Question: I am working on a prototype that uses AngularJS to filter JSON data. A working sandbox is here:
<URL>
I need your help to solve 2 Problems:
1. How to use the "Check All" and "Uncheck All" button to activate/deactivate all of the checkbox filters?
2. Filter by default: How to make the webpage only show gray bird when the page is initialized?
Thank you
<URL>

HTML:
'''
<div ng-app="petSelector" ng-controller="PetCtrl" class="wrapper">
<h1>Pet Picker!</h1>
<hr>
<h3>Problems to solve:</h3>
<ol>
<li>How to use the "Check All" and "Uncheck All" button to activate/deactivate all of the checkbox filters?</li>
<li>Filter by default: How to make the webpage only show gray bird when the page is initialized?</li>
</ol>
<hr>
<div class="attr" ng-repeat="(prop, ignoredValue) in pets[0].FilterAttributes" ng-init="filter[prop]={}" ng-class="prop">
<b>{{prop}}:</b><br />
<span class="checkbox" ng-repeat="opt in getOptionsFor(prop)">
<label><input type="checkbox" ng-model="filter[prop][opt]" />&nbsp;{{opt}}</label>
</span>
</div>
<button ng-click="checkAll()" style="margin-right: 10px">Check all</button>
<button ng-click="uncheckAll()" style="margin-right: 10px">Uncheck all</button>
<div class="results">Number of results: {{filtered.length}}</div>
<div class="pet" ng-repeat="p in filtered=(pets | filter:filterByProp | orderBy:order)">
<img ng-src="{{p.img}}">
<p>{{p.name}}</p>
</div>
<div ng-if="filtered.length == 0">Sorry, nothing matches your selection</div>
</div>
'''
JS:
'''
var petSelector = angular.module("petSelector", []);
petSelector.controller("PetCtrl", [
"$scope",
function($scope) {
$scope.pets = [
{
name: "Finch",
FilterAttributes: { species: "bird", size: "x-small", color: "red" },
img:
"http://upload.wikimedia.org/wikipedia/commons/7/7c/Fringilla_coelebs_chaffinch_male_edit2.jpg"
},
{
name: "Cockatiel",
FilterAttributes: { species: "bird", size: "small", color: "yellow" },
img: "http://upload.wikimedia.org/wikipedia/commons/0/07/Captive.jpg"
},
{
name: "African Gray Parrot",
FilterAttributes: { species: "bird", size: "large", color: "gray" },
img:
"http://upload.wikimedia.org/wikipedia/commons/2/28/Psittacus_erithacus_-perching_on_tray-8d.jpg"
},
{
name: "Macaw",
FilterAttributes: { species: "bird", size: "x-large", color: "blue" },
img:
"http://upload.wikimedia.org/wikipedia/commons/0/00/Macaw.blueyellow.arp.750pix.jpg"
},
{
name: "Shih Tzu",
FilterAttributes: { species: "dog", size: "x-small", color: "multi" },
img: "http://upload.wikimedia.org/wikipedia/commons/3/30/Shih-Tzu.JPG"
},
{
name: "Border Collie",
FilterAttributes: { species: "dog", size: "small", color: "multi" },
img:
"http://upload.wikimedia.org/wikipedia/commons/b/b1/Border_Collie_liver_portrait.jpg"
},
{
name: "American Staffordshire Terrier",
FilterAttributes: { species: "dog", size: "large", color: "gray" },
img: "http://upload.wikimedia.org/wikipedia/commons/d/de/AmStaff2.jpg"
},
{
name: "Bullmastiff",
FilterAttributes: { species: "dog", size: "x-large", color: "brown" },
img:
"http://upload.wikimedia.org/wikipedia/commons/9/9e/Bullmastiff_Junghund_1_Jahr.jpg"
}
];
$scope.filter = {};
$scope.getOptionsFor = function(propName) {
return ($scope.pets || [])
.map(function(p) {
return p.FilterAttributes[propName];
})
.filter(function(p, idx, arr) {
return arr.indexOf(p) === idx;
});
};
$scope.filterByProp = function(pets) {
var matchesAND = true;
for (var prop in $scope.filter) {
if (noSubFilter($scope.filter[prop])) continue;
if (!$scope.filter[prop][pets.FilterAttributes[prop]]) {
matchesAND = false;
break;
}
}
return matchesAND;
};
function noSubFilter(subFilterObj) {
for (var key in subFilterObj) {
if (subFilterObj[key]) return false;
}
return true;
}
}
]);
'''
CSS
'''
* {
box-sizing: border-box;
}
body {
font-family: 'Helvetica', arial, sans-sarif;
color: #fff;
}
h1 {
color: #fff;
margin: 0;
}
p {
margin-top: 0;
}
b {
color: #fff;
text-transform: uppercase;
}
.wrapper {
width: 800px;
margin: 20px auto;
padding: 40px;
background: #00a5bb;
border-radius: 8px;
}
.attr {
width: 32%;
margin: 0 .5%;
padding: 20px;
display: inline-block;
vertical-align: top;
}
.checkbox {
width: 49%;
display: inline-block;
margin: 10px 0 0;
}
.results {
font-size: 12px;
margin: 10px 0 20px;
padding-bottom: 10px;
border-bottom: 1px solid white;
}
.pet {
margin-bottom: 10px;
display: inline-block;
width: 33%;
text-align: center;
}
.pet img {
max-width: 85%;
max-height: 200px;
}
.pet.ng-enter, .pet.ng-leave {
-webkit-transition: all linear 0.5s;
transition: all linear 0.5s;
}
.pet .ng-enter {
opacity: 0;
}
.pet.ng-enter-active {
opacity: 1;
height: auto;
}
.pet.ng-leave-active {
opacity: 0;
height: 0;
}
'''
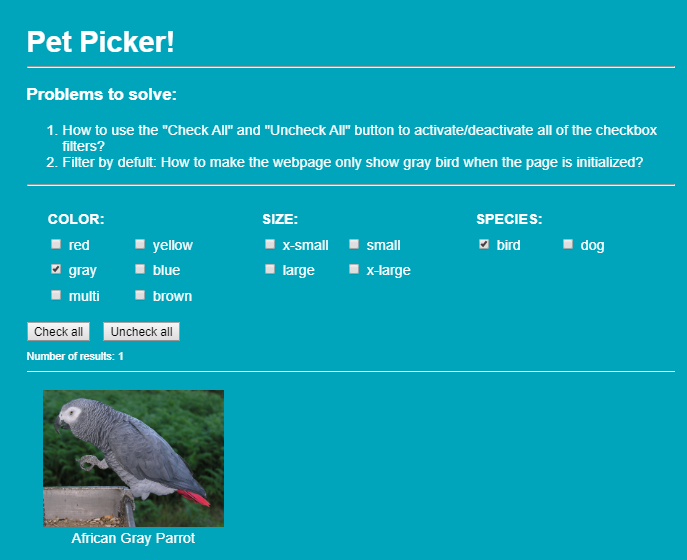
Answer: I achieve what you are asking for adding the following two $scope functions.
'$scope.checkAll' iterates all 'pets' 'FilteredAttributes' and their values and set them at true into '$scopeFilter'.
$scope.uncheckAll simply reset the '$scopeFilter' object.
For the default filter, I removed 'ng-init="filter[prop]={}"' to initiliaze '$scopeFilter' in the .js file as follows :
'''
$scope.filter = {species : {bird : true} , color : {gray: true}};
'''
'''
$scope.checkAll = function(){
const result = {};
$scope.pets.map(pet => pet.FilterAttributes)
.forEach( attribute => Object.keys(attribute)
.forEach( prop => {
if(result[prop]){
result[prop][attribute[prop]] = true
}
else
{
result[prop] = {};
result[prop][attribute[prop]] = true
}
})
);
$scope.filter = result;
};
$scope.uncheckAll = function(){
$scope.filter = {}
};
'''
You can find the solution here <URL>